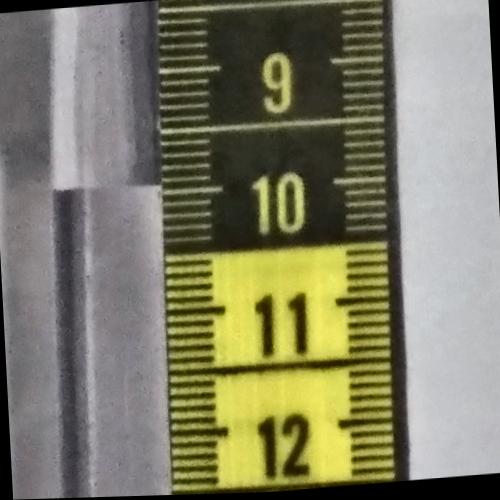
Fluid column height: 10.0 cm